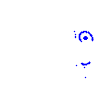
Particle: proton